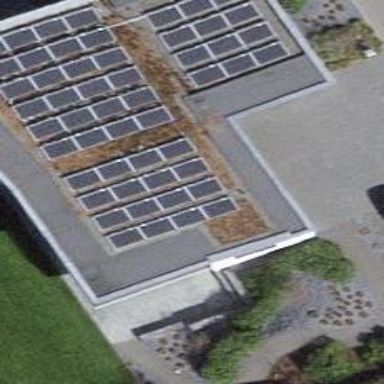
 consisting of solar photovoltaic panels."